Field crop: maize
Growth stage: 2
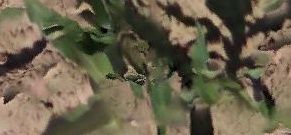
Species: maize